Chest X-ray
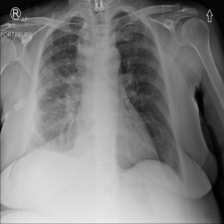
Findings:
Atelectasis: negative
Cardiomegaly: negative
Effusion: negative
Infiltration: negative
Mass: negative
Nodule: negative
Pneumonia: negative
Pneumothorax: negative
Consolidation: negative
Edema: negative
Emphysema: negative
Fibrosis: negative
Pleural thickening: negative
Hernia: negative